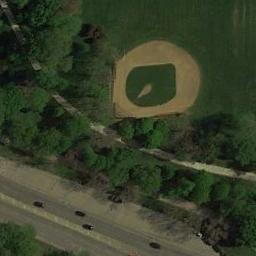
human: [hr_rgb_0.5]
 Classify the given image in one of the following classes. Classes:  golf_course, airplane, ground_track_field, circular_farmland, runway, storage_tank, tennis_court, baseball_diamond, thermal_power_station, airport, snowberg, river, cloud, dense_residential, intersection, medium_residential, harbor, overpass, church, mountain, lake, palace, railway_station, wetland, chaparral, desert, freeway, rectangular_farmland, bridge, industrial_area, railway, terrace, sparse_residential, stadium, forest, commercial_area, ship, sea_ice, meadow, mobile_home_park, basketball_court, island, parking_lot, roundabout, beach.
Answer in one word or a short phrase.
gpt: baseball_diamond